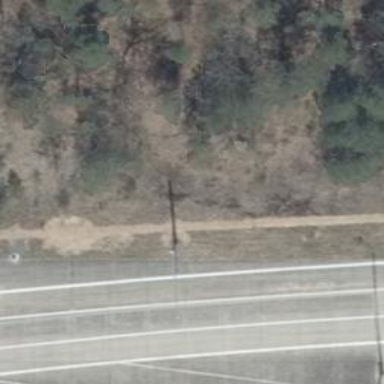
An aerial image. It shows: Catenary mast for power lines.